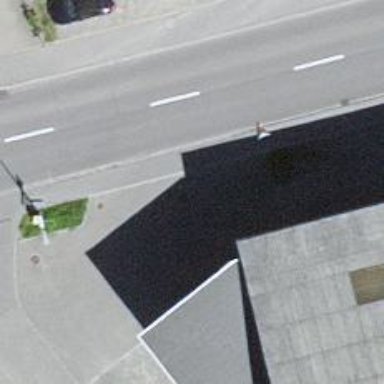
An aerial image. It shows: Bus stop with platform for public transport.